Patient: sex M, age 81
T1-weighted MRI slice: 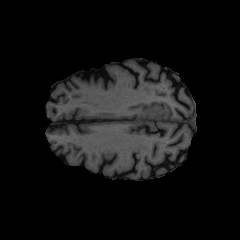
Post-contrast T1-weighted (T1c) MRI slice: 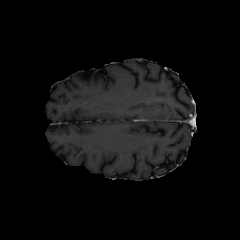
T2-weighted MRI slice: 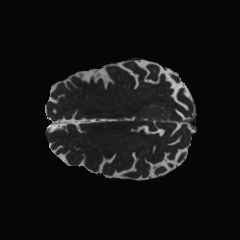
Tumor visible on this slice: yes
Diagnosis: Glioblastoma, IDH-wildtype
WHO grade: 4